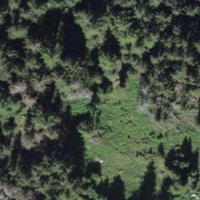
EUNIS habitat code: 43
Species observed at this site:
Tussilago farfara